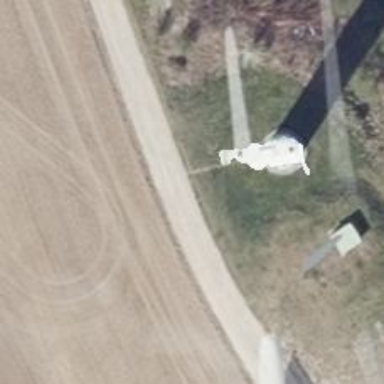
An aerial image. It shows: Wind generator in the form of horizontal axis wind turbine.